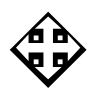
Cursor type: all_scroll
OS/theme: linux-xcursor-pro
Variant: white